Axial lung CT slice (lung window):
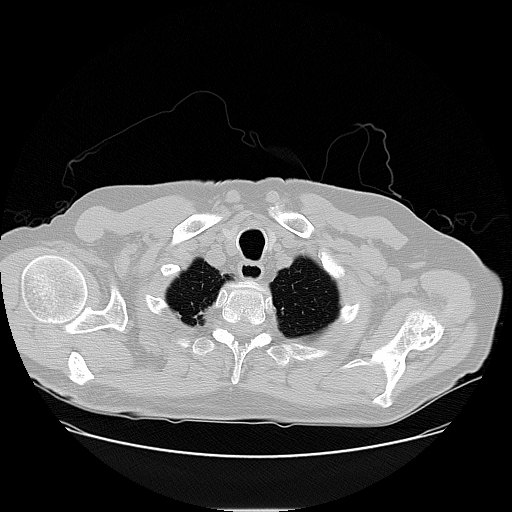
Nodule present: no